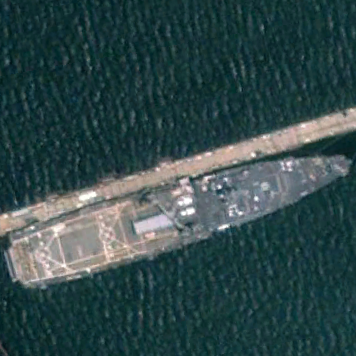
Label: combat